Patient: sex M, age 47
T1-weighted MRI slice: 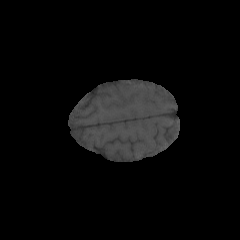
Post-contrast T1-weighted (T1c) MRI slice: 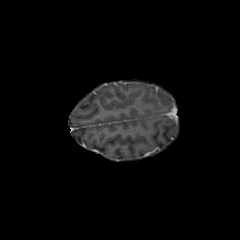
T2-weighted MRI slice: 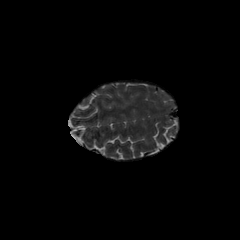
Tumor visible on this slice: no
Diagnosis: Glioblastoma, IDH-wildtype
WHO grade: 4